Field crop: tomato
Growth stage: 1
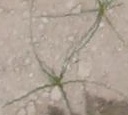
Species: cyperus